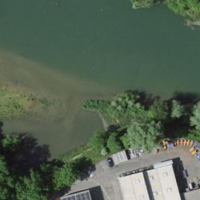
EUNIS habitat code: 15
Species observed at this site:
Humulus lupulus
Heracleum sphondylium
Helix pomatia